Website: lowes
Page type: customer-info-address
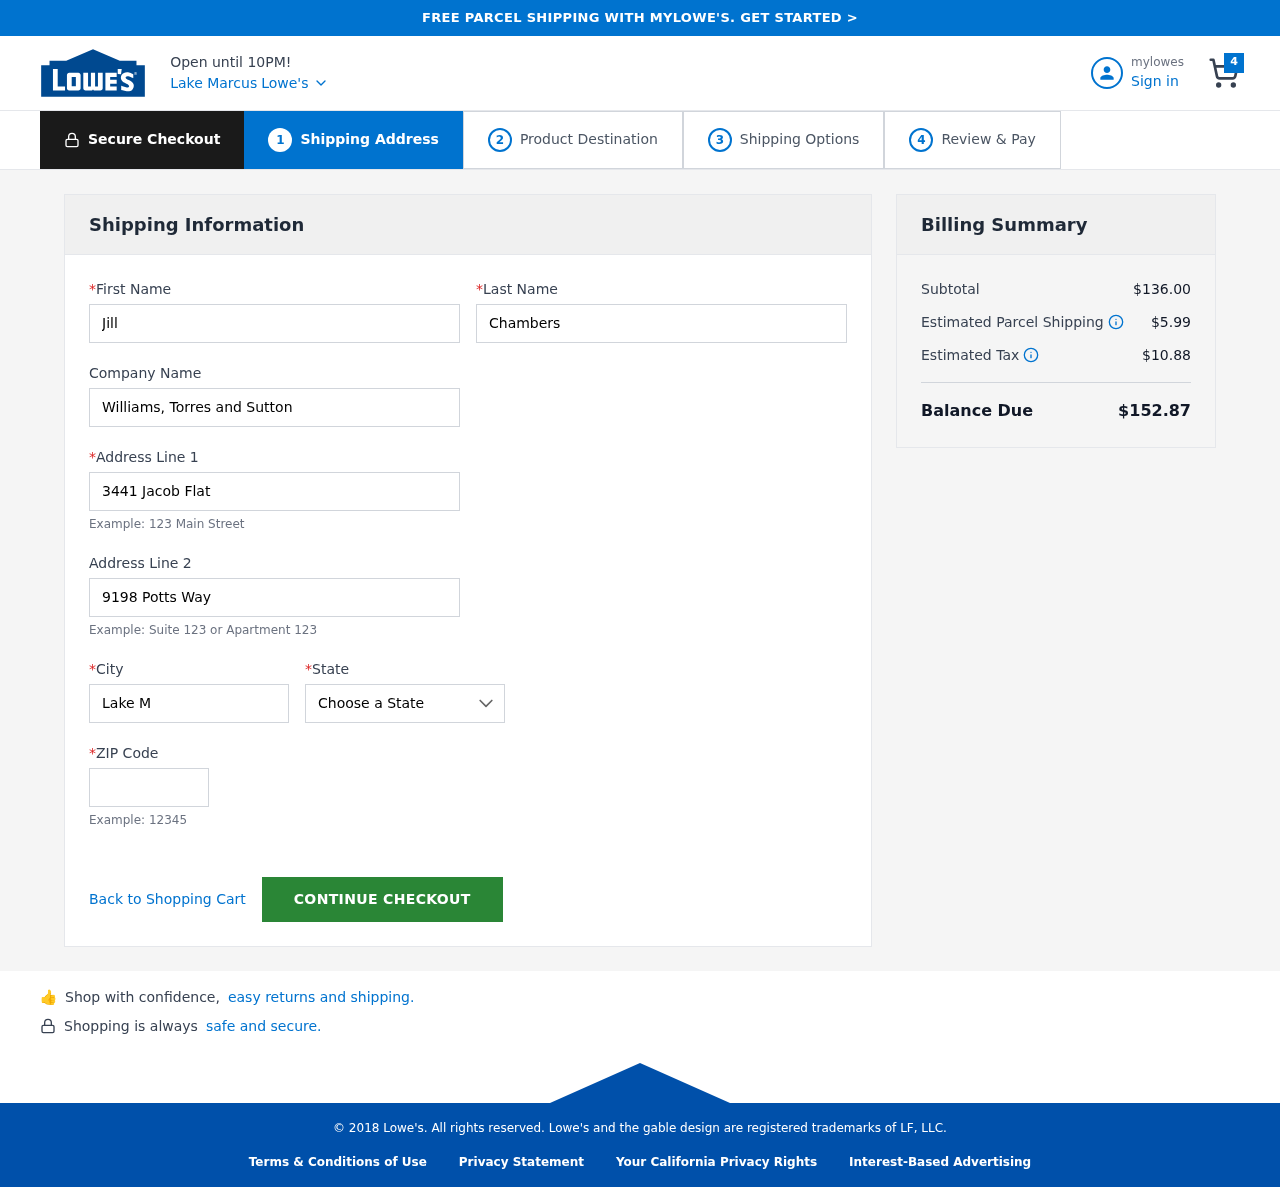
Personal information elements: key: PII_CITY
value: Lake Marcus
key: PII_COMPANY
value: Williams, Torres and Sutton
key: PII_FIRSTNAME
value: Jill
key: PII_LASTNAME
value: Chambers
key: PII_POSTCODE
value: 64536
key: PII_STATE
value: AS
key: PII_STREET
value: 3441 Jacob Flat
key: PII_STREET2
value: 9198 Potts Way
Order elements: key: ORDER_NUM_ITEMS
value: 4
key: ORDER_SUBTOTAL
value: $136.00
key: ORDER_SHIPPING_COST
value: $5.99
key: ORDER_TAX
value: $10.88
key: ORDER_TOTAL
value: $152.87